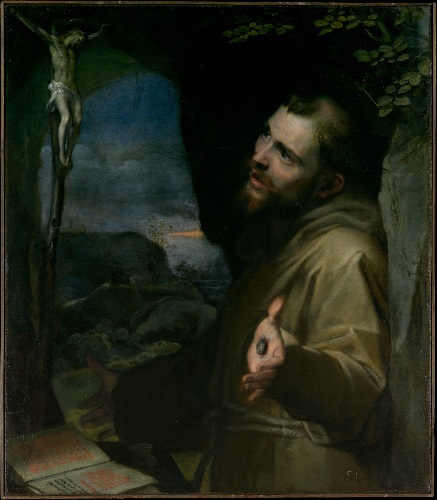
Title: Saint Francis
Artist: Federico Barocci
Artist bio: Italian, Urbino ca. 1535–1612 Urbino
Date: ca. 1600–1604
Object type: Painting
Classification: Paintings
Medium: Oil on canvas
Dimensions: 35 3/8 x 30 7/8 in. (89.9 x 78.4 cm); with added strips 35 7/8 x 31 3/8 in. (91.1 x 79.7 cm)
Department: European Paintings
Credit line: Purchase, Lila Acheson Wallace Gift and 2002 Benefit Fund, 2003
Accession year: 2003
Repository: Metropolitan Museum of Art, New York, NY
Tags: Books|Saint Francis|Christ